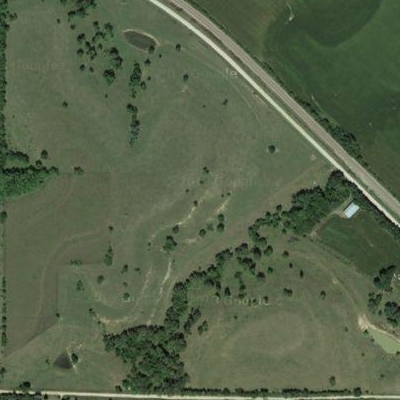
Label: Grass